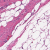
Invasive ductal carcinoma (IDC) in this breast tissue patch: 0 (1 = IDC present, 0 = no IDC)